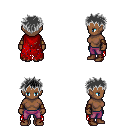
a pixel art fantasy rpg character, female body template, human, dark skin, red tattered cape, magenta pants, gray bedhead hairstyle, cloth bracers, brown shoes, four views (front, back, left, right), 2x2 character sprite sheet, small pixel art, hard edges, no anti-aliasing